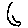
Label: moon